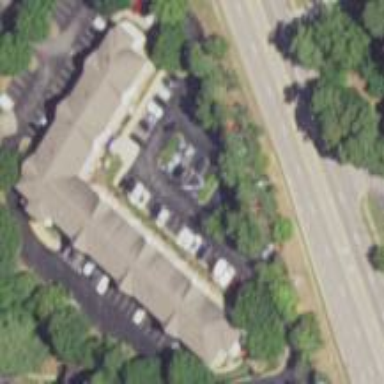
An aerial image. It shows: Commercial building.